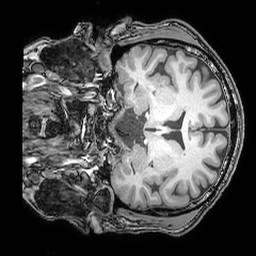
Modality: T1w
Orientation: coronal
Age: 42
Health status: ill
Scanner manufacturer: philips
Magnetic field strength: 3 T
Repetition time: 0.007 s
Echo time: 0.0035 s